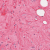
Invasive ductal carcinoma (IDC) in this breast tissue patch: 0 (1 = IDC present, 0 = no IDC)